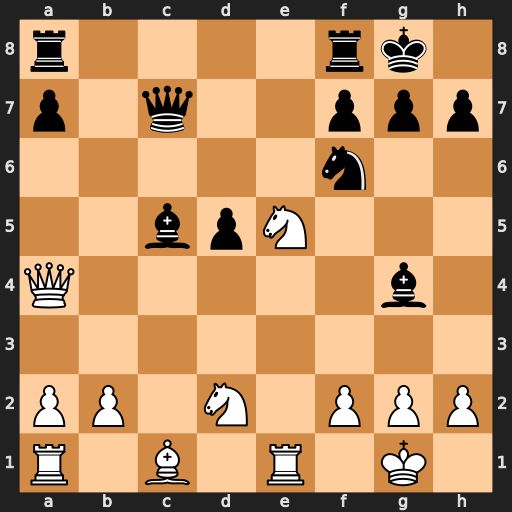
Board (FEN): r4rk1/p1q2ppp/5n2/2bpN3/Q5b1/8/PP1N1PPP/R1B1R1K1
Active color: w
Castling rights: -
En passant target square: -
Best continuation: Nxg4 Nxg4 Qxg4